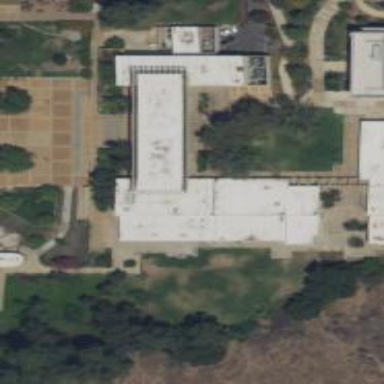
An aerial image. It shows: College building.